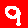
Digit: 9